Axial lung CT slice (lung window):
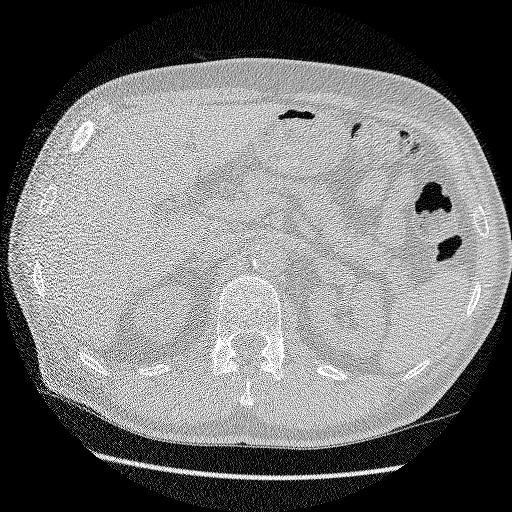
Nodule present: no